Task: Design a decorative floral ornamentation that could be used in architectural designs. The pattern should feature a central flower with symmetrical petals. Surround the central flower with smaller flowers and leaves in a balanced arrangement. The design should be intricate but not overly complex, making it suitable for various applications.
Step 693:
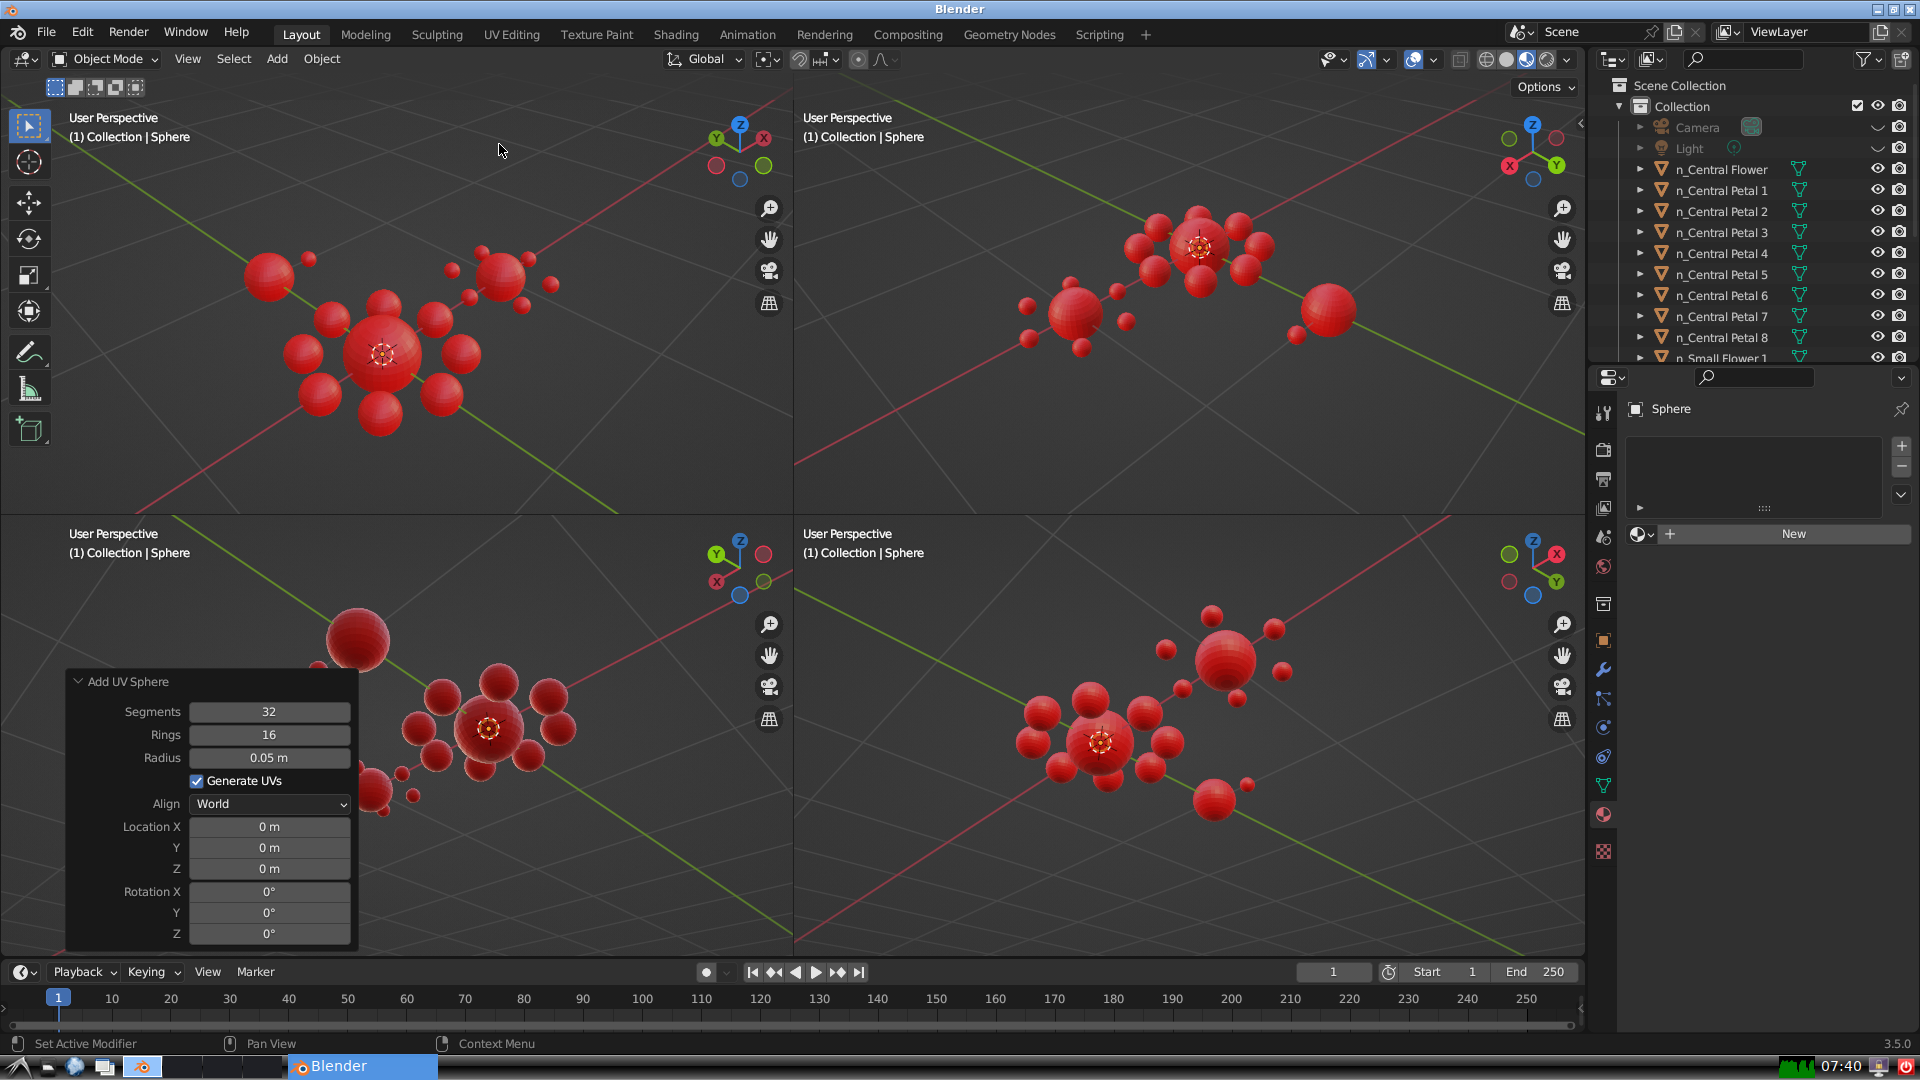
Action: {"mouse_move": [270, 758]}